Interaction volume radius: 5 \u00c5
Interaction volume height: 10 \u00c5
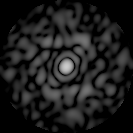
Disorder parameter: 0.9021